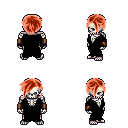
a pixel art fantasy rpg character, male body template, skeleton, black robe, teal pants, red pixie cut hairstyle, leather bracers, four views (front, back, left, right), 2x2 character sprite sheet, small pixel art, hard edges, no anti-aliasing